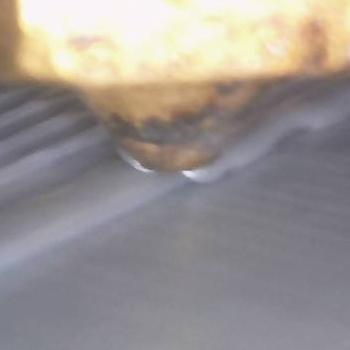
Flow rate: 212%